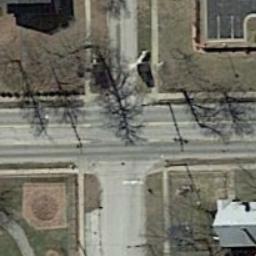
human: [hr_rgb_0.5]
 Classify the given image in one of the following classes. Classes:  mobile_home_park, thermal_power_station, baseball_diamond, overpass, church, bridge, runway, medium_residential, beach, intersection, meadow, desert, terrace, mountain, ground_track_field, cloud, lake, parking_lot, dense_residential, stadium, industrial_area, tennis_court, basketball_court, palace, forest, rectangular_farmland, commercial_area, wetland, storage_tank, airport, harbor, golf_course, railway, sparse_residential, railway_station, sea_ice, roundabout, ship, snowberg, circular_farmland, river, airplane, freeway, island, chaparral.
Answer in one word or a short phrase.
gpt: intersection